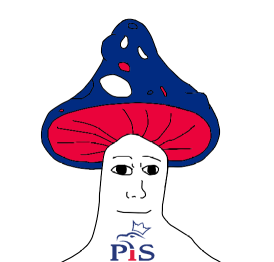
Label: 5_Shroomjak